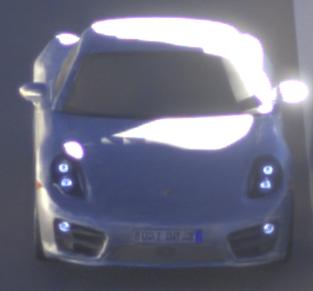
Make: Porsche
Model: Cayman
Detailed model: Cayman (981C)
Model produced from: 2013/03
Model produced until: 2014/04
Doors: 2
Color: white
Road condition: dry road
Daytime: sunrise or sunset
Contrast: high contrast